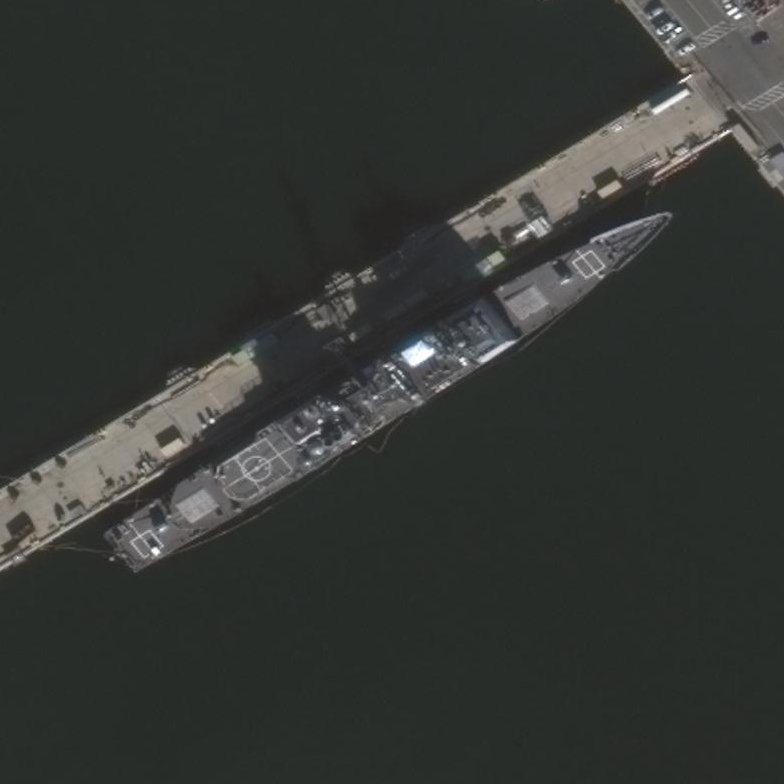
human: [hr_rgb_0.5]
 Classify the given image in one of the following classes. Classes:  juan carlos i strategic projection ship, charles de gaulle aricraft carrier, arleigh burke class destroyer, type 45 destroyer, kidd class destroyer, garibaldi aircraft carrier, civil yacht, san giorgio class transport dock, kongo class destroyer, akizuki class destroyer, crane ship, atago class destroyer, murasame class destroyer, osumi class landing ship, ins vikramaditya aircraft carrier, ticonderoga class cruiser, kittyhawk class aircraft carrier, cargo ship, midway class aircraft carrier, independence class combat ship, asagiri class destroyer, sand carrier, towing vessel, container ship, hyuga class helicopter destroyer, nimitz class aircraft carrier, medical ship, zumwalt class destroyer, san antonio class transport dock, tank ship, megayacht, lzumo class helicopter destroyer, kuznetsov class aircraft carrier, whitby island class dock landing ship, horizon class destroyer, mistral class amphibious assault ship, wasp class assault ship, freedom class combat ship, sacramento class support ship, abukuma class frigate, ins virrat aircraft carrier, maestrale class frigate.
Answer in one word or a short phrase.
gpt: Ticonderoga class cruiser